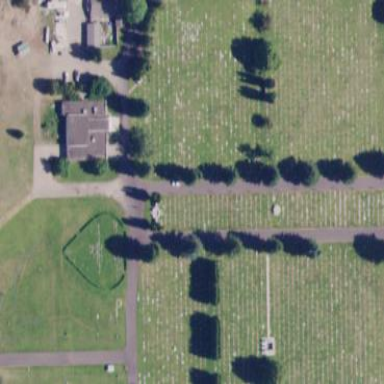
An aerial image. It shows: Cemetery.